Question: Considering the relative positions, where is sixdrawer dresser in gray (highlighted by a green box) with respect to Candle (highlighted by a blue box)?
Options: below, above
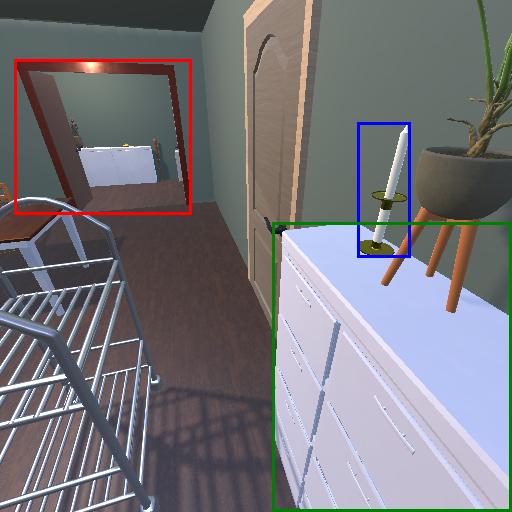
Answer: below